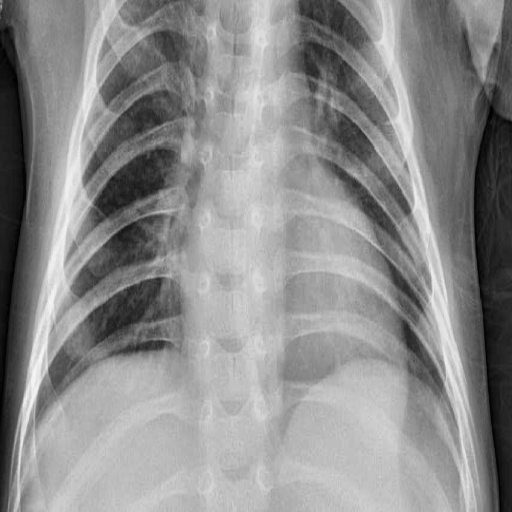
Finding: PNEUMONIA